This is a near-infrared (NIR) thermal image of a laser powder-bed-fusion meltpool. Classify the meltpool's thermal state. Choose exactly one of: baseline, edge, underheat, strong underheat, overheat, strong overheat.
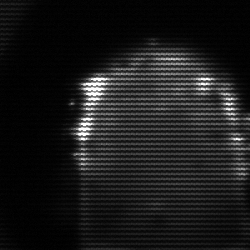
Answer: baseline